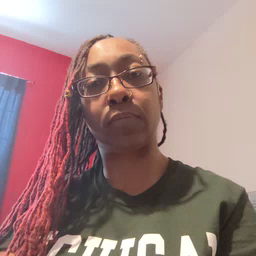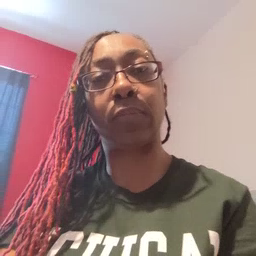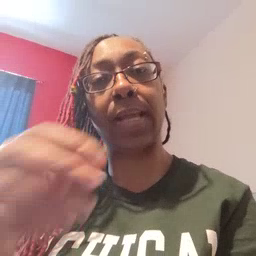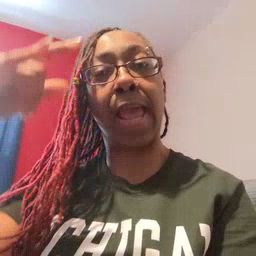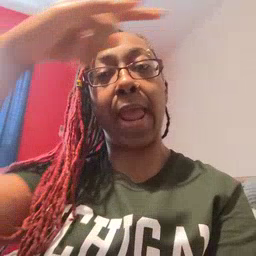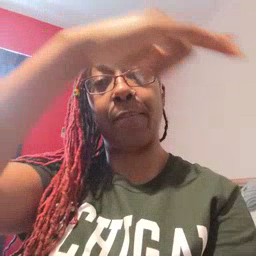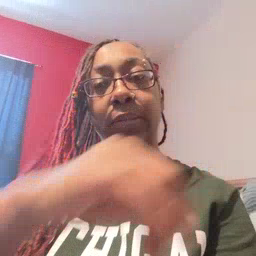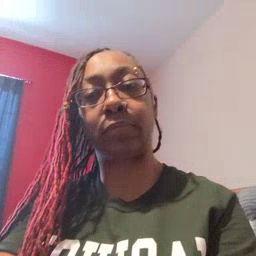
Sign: airplane